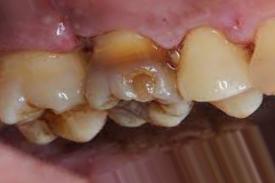
Condition: Tooth Discoloration